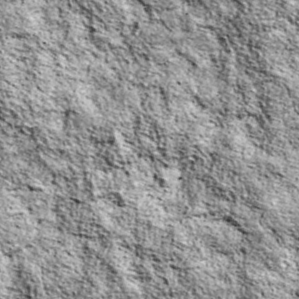
Label: non_frost